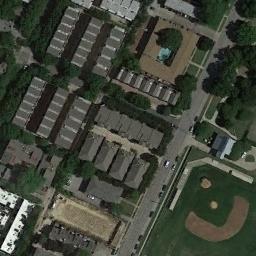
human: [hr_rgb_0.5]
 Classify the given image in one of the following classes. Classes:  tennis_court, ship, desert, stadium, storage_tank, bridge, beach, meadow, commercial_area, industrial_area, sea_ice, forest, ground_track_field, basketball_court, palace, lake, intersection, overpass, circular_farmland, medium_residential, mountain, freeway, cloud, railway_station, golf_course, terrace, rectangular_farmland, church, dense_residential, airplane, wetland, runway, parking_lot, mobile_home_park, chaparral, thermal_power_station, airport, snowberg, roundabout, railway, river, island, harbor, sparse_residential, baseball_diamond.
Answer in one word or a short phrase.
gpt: baseball_diamond